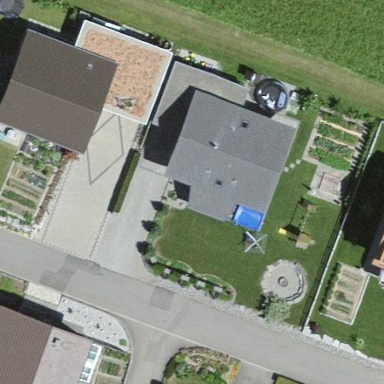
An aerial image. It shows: Residential building.